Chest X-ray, PA view. Patient: 44 years old, sex M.
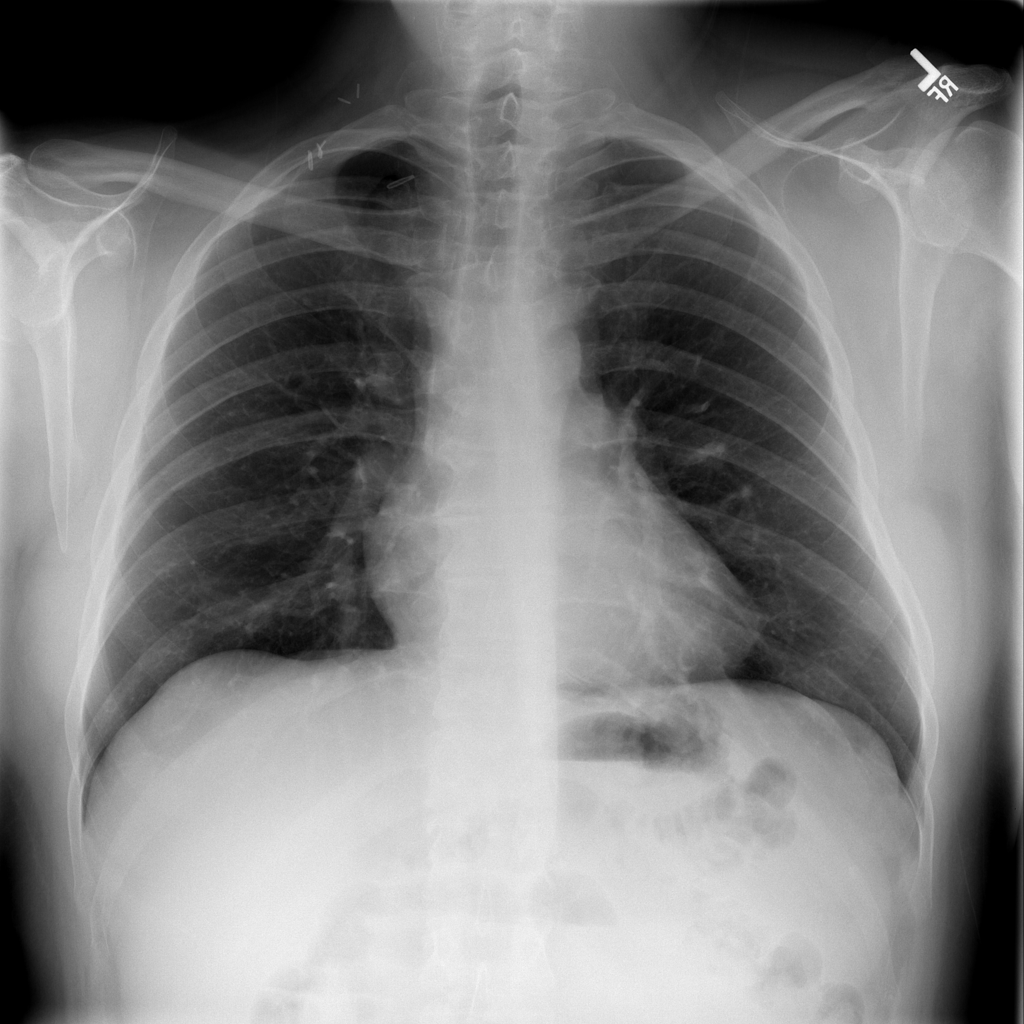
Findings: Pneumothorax